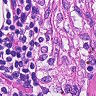
Metastatic tissue present: no